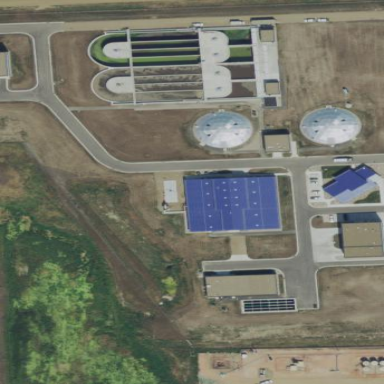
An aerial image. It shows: Wastewater plant.